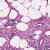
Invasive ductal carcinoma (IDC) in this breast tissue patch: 0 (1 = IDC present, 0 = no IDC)